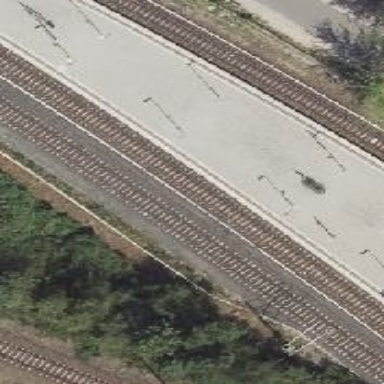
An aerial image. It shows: Light rail electrified with bottom rail electrification.